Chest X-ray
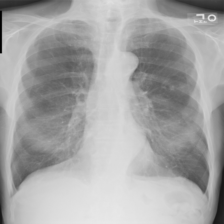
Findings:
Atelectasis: negative
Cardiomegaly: negative
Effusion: negative
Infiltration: negative
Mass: negative
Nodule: negative
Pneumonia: negative
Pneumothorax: negative
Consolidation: negative
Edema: negative
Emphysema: negative
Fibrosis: positive
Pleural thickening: negative
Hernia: negative